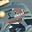
Label: 3